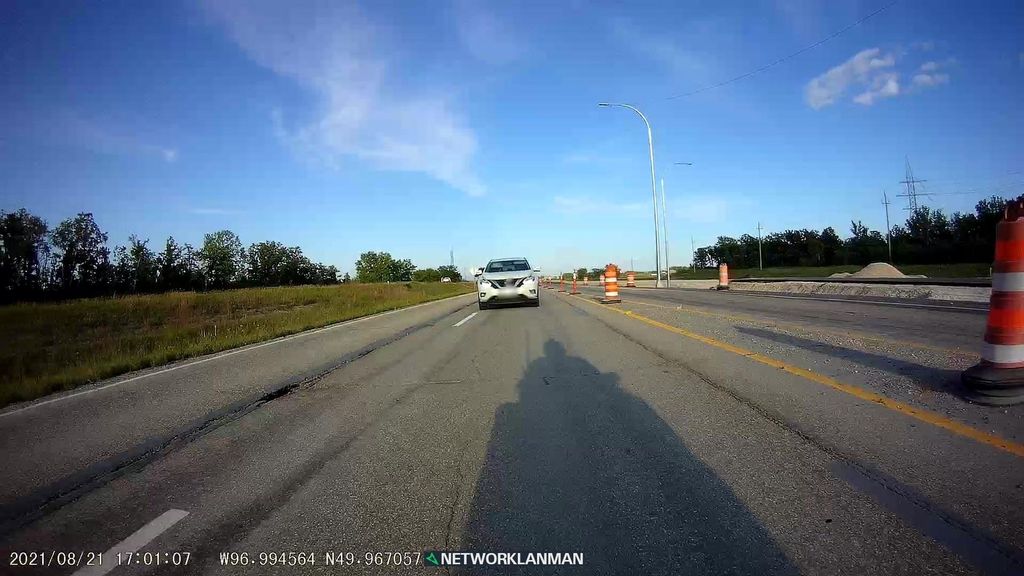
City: winnipeg